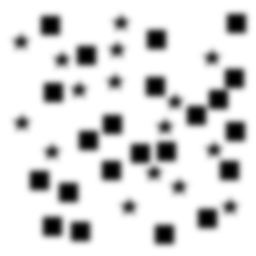
Squares: 22
Triangles: 0
Stars: 16
Total shapes: 38